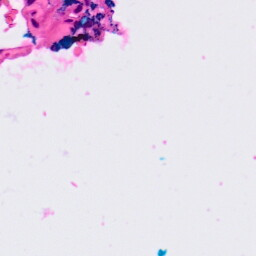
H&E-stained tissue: Lung